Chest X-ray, AP view. Patient: 43 years old, sex M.
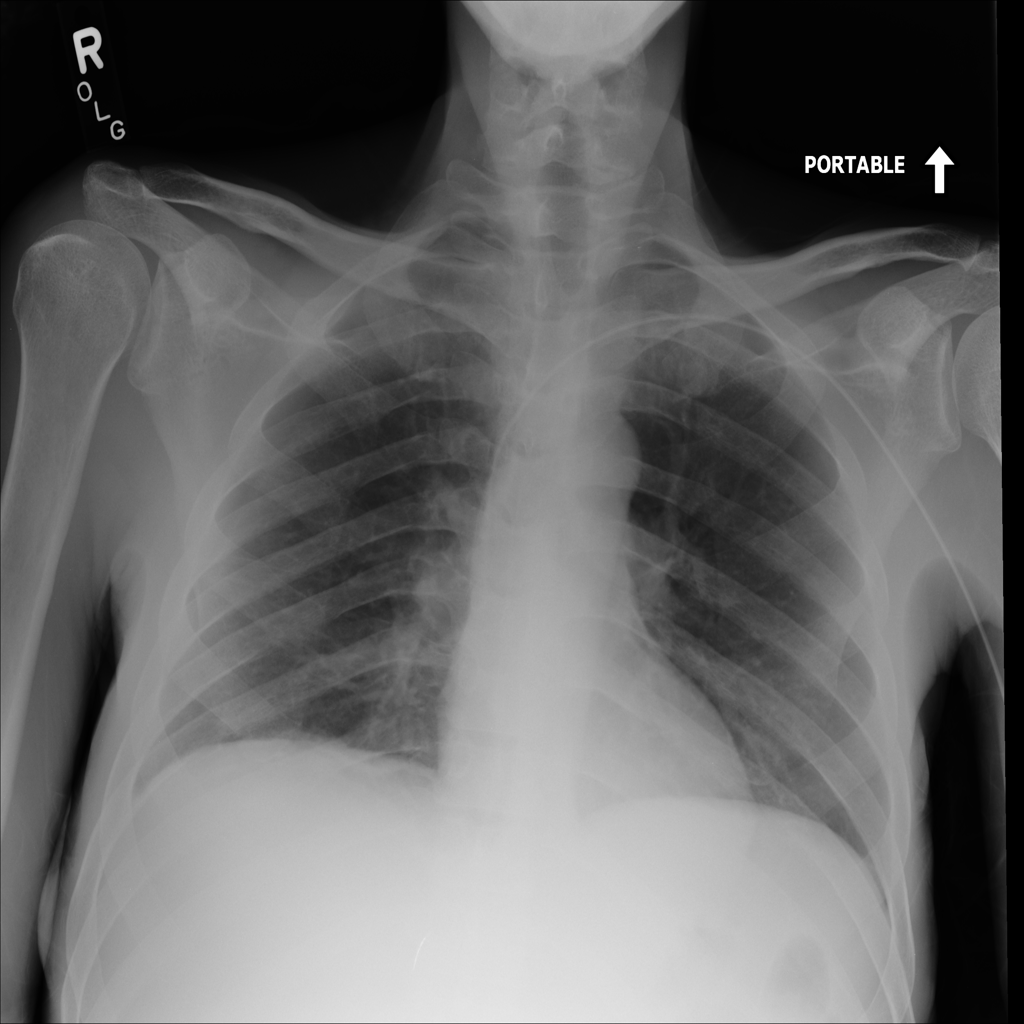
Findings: No Finding